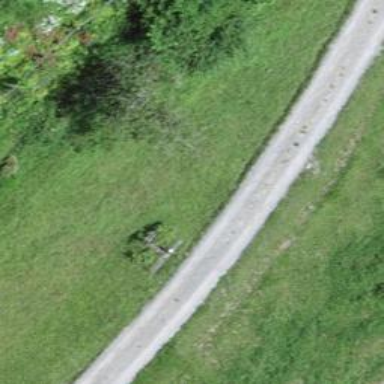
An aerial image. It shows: Historic wayside cross.